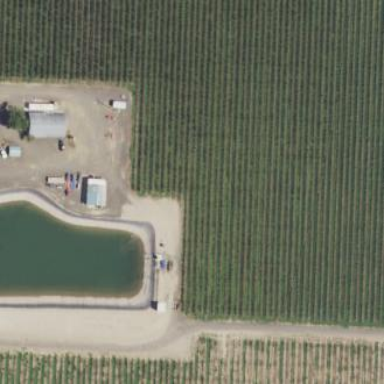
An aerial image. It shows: Vineyard growing grapes.